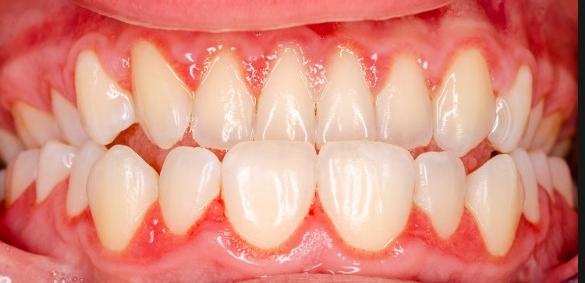
Condition: Gingivitis